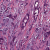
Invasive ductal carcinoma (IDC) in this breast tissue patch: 1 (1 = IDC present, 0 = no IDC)